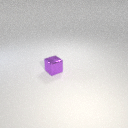
small purple metal cube